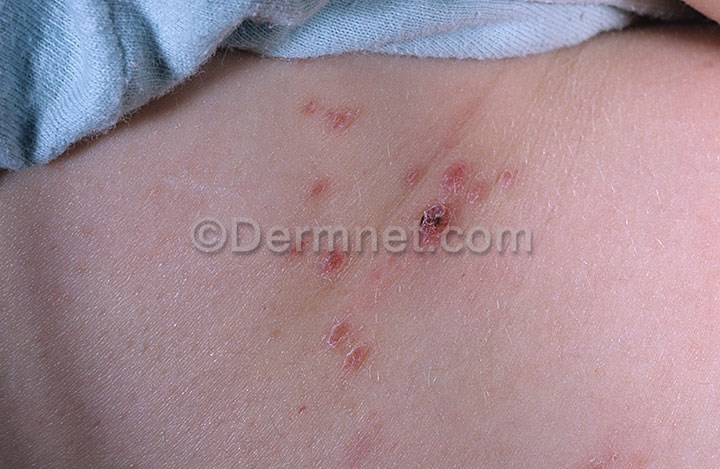
Disease: Herpes HPV and other STDs Photos